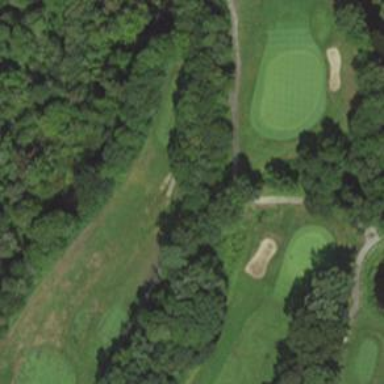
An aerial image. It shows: Pathway for golf carts.